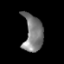
Tissue: lung
Cell type: Epithelial cells
Senescence score: 0.2362
Nuclear area (px): 694
Mean DAPI intensity: 123.664